Question: A simple banking application:

Points to note:
- - - -
Objective: Unit-test Service methods as part of maven build
Unit-test = simple API testing. For example, a service method: 'transfer(int fromAccountId, int toAccountId, double amount)' has unit-test cases:
- 'fromAccountId'- 'toAccountId'- 'fromAccountId''toAccountId'- -
These "unit-test" cases do not require DB connection.
Problem: Build server has no DB setup. However, when the unit-test case is executed, Spring tries to connect to DB which fails. However, we do not really need DB connection for these cases to go through. (We have another set of "integration cases" - these are not executed as part of the normal build but will be executed manually with full environment available. How? - See <URL>
Questions:
- - '@Transactional'
---
Adding Service Layer code as requested:
'''
public class BankManagerImpl implements BankManager {
@Autowired
AccountDao accountDao;
@Autowired
TransactionDao transactionDao;
...
@Override
@Transactional
public void deposit(int accountId, double amount) {
Account a = accountDao.getAccount(accountId);
double bal = a.getAmount();
bal = bal + amount;
a.setAmount(bal);
accountDao.updateAccount(a);
transactionDao.addTransaction(a, TransactionDao.DEPOSIT, amount);
}
@Override
@Transactional
public void withdraw(int accountId, double amount) {
Account a = accountDao.getAccount(accountId);
double bal = a.getAmount();
if(bal < amount) {
throw new RuntimeException("insufficient balance");
}
bal = bal - amount;
a.setAmount(bal);
accountDao.updateAccount(a);
transactionDao.addTransaction(a, TransactionDao.WITHDRAW, amount);
}
@Override
@Transactional
public void transfer(int fromAccountId, int toAccountId, double amount) {
withdraw(fromAccountId, amount);
deposit(toAccountId, amount);
}
...
}
'''
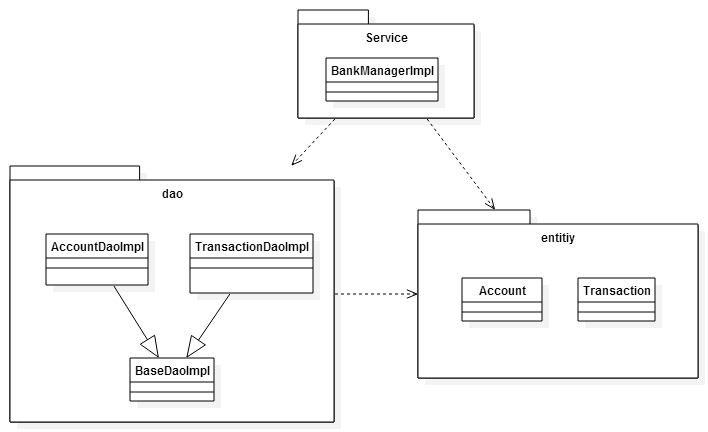
Answer: The intention here is to disable DB connection during unit tests. One way to go is to Mock transaction manager as mentioned in @Serge Ballesta's answer. We found a simpler approach - we disable loading of transaction manager altogether during unit tests. This can be done by commenting out below line in application context, which prevents annotation based transactions from getting kicked in.
'''
<!-- <tx:annotation-driven transaction-manager="transactionManager" /> -->
'''